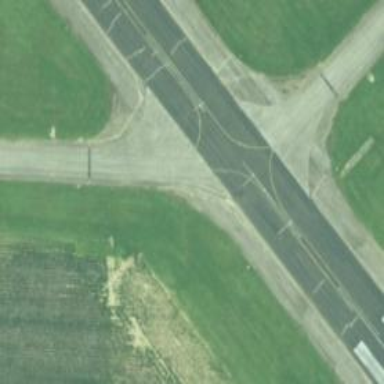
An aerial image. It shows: View of taxiway at the airport.